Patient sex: M
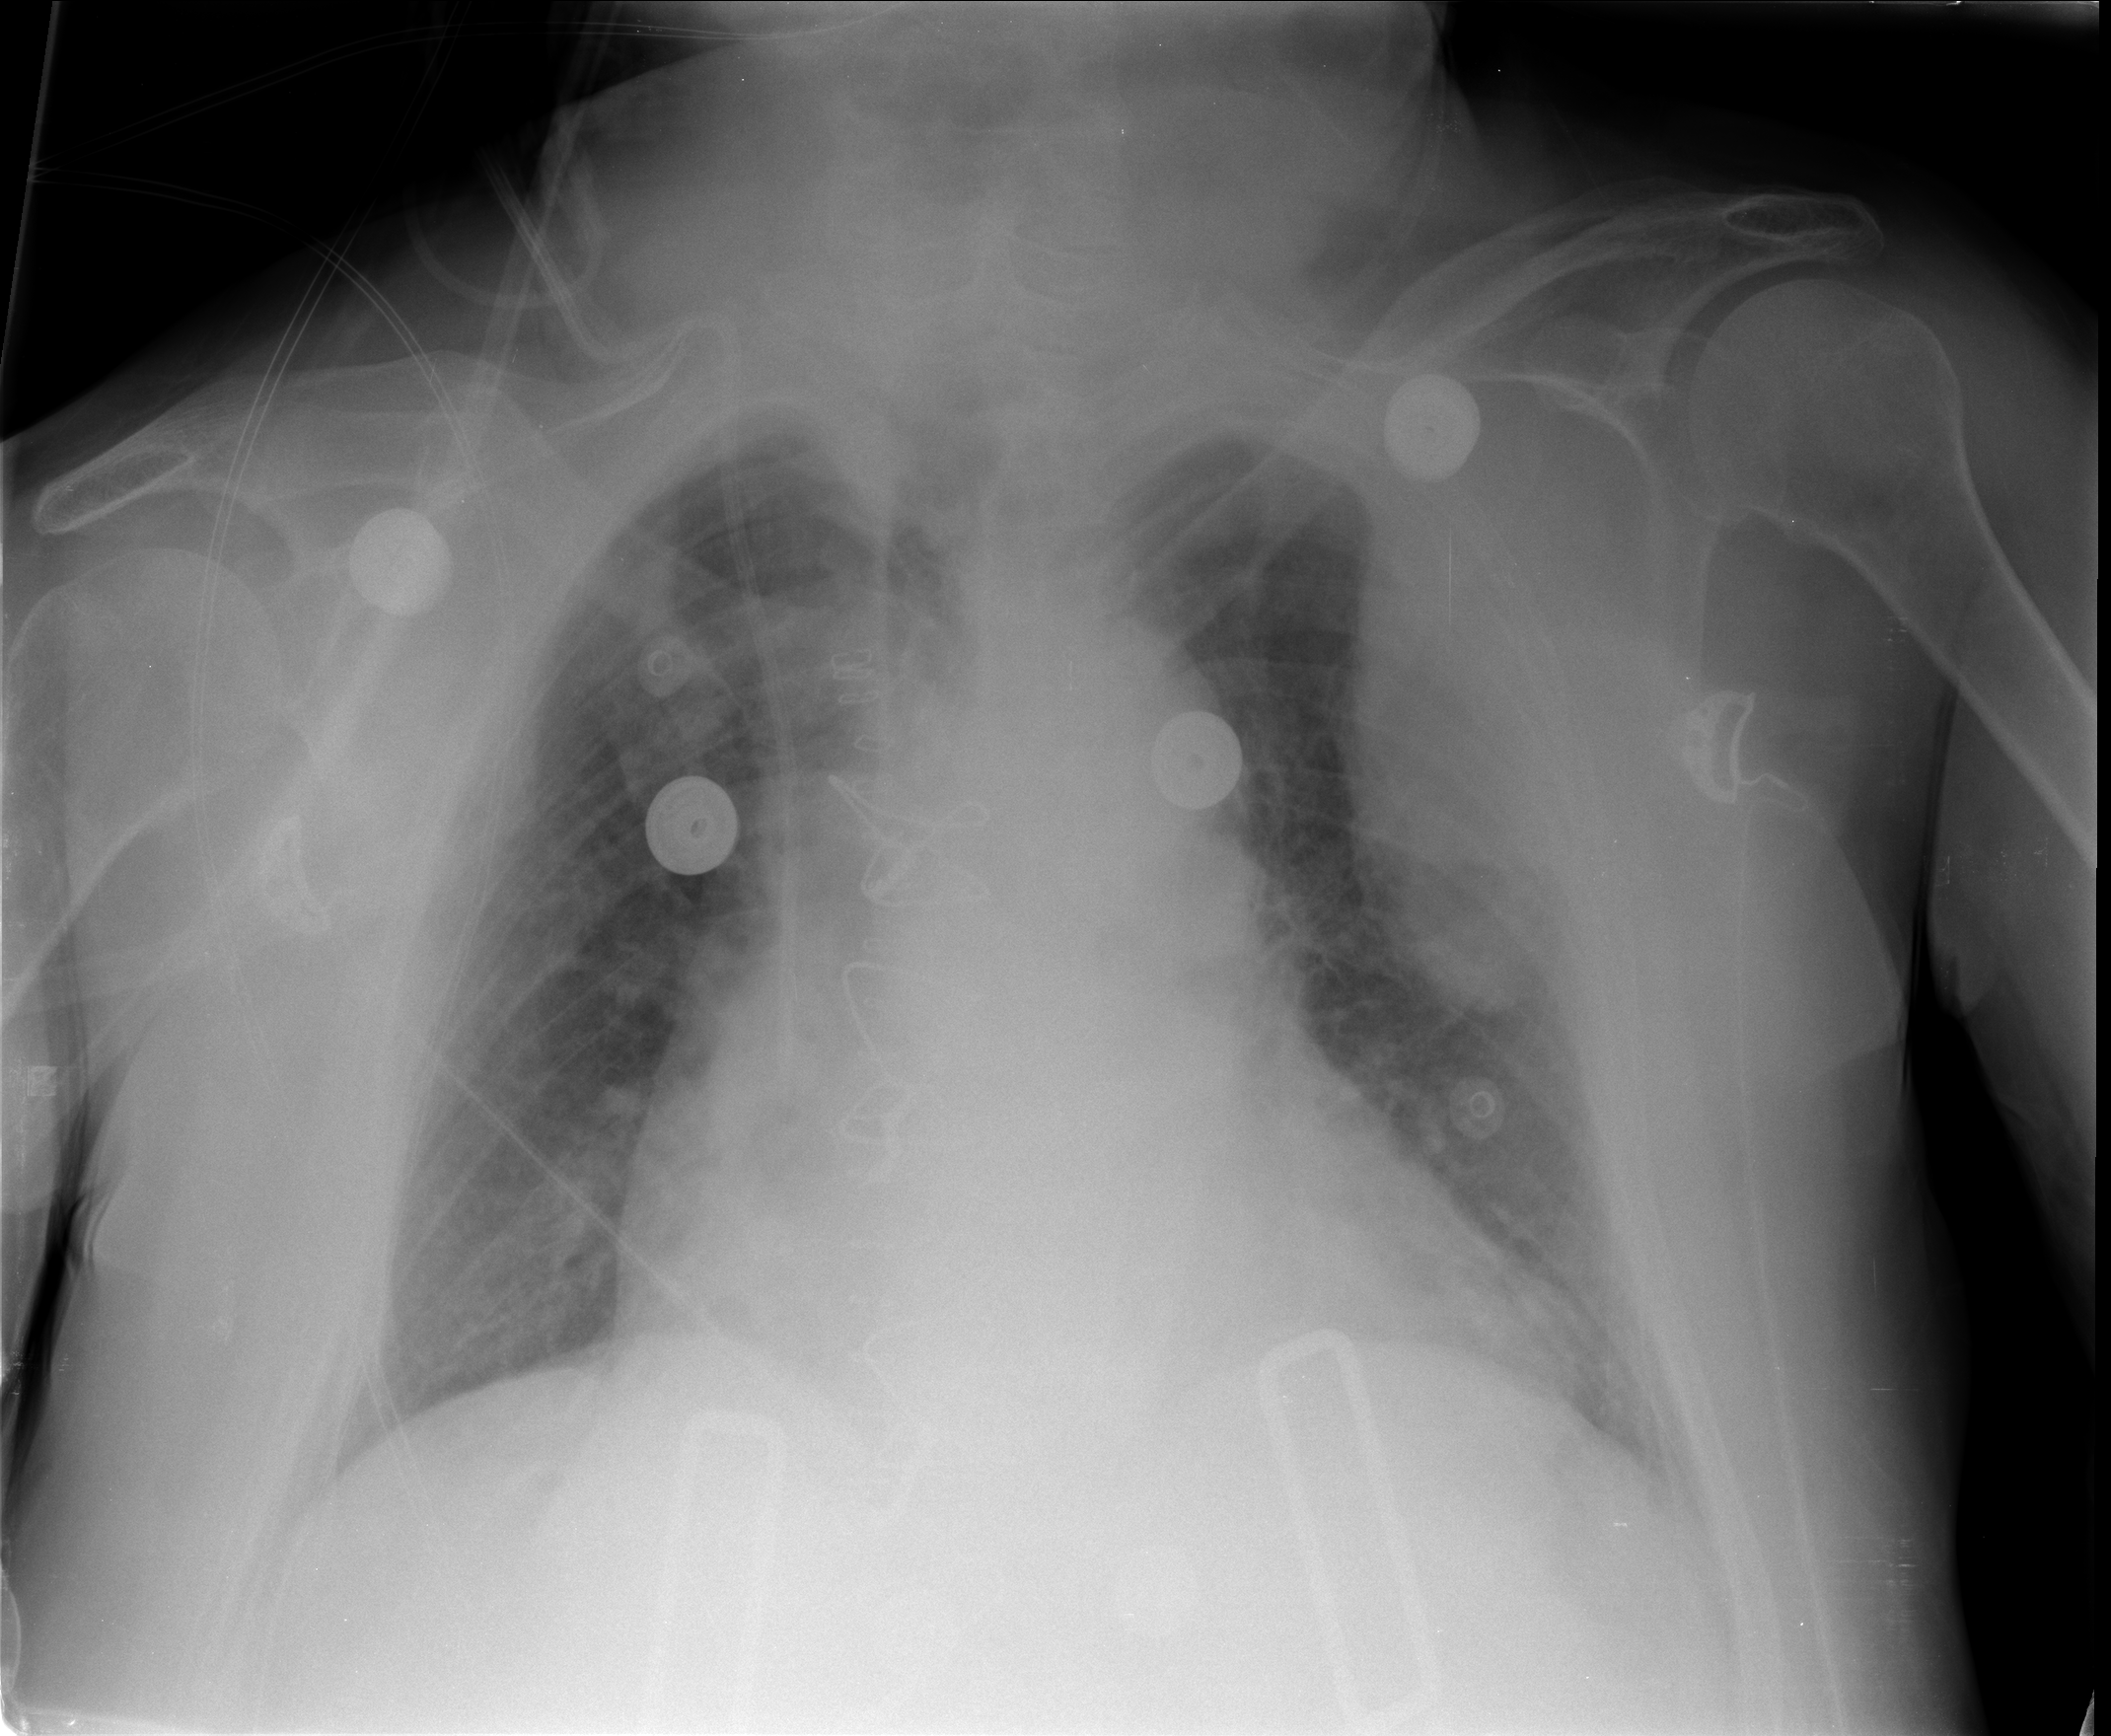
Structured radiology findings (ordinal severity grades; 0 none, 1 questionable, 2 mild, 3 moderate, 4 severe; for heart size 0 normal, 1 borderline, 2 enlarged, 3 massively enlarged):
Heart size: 2
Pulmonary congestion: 2
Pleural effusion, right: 0
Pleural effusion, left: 2
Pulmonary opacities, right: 2
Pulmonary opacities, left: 2
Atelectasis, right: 2
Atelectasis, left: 2